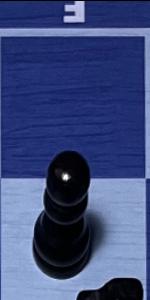
Label: Pawn_Black